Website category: jobs
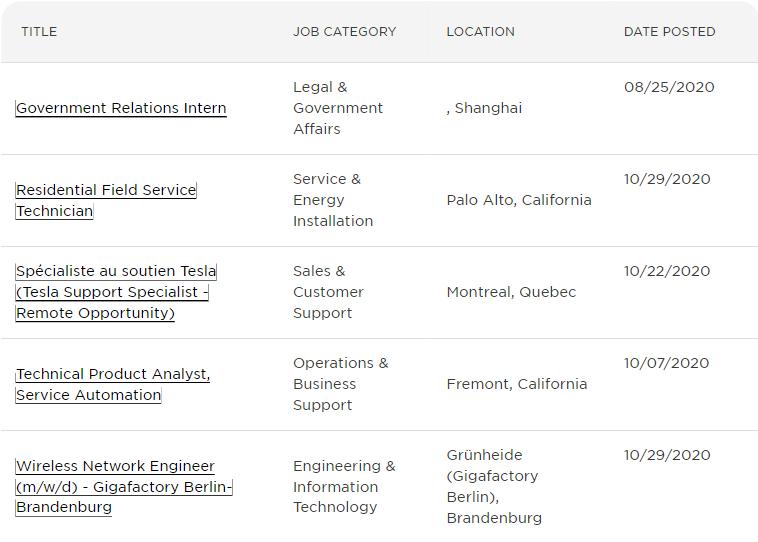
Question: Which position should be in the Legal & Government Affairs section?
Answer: Government Relations Intern

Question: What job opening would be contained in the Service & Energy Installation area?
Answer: Residential Field Service Technician

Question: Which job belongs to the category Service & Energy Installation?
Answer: Residential Field Service Technician

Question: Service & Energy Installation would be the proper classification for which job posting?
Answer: Residential Field Service Technician

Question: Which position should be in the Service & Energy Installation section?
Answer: Residential Field Service Technician

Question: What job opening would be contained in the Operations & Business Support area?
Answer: Technical Product Analyst, Service Automation

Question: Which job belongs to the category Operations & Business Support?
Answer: Technical Product Analyst, Service Automation

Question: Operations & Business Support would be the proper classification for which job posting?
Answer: Technical Product Analyst, Service Automation

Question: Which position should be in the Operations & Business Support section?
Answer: Technical Product Analyst, Service Automation

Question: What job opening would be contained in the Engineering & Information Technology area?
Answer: Wireless Network Engineer (m/w/d) - Gigafactory Berlin-Brandenburg

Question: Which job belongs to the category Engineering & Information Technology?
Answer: Wireless Network Engineer (m/w/d) - Gigafactory Berlin-Brandenburg

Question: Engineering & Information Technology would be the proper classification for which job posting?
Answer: Wireless Network Engineer (m/w/d) - Gigafactory Berlin-Brandenburg

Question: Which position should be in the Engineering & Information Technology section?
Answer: Wireless Network Engineer (m/w/d) - Gigafactory Berlin-Brandenburg

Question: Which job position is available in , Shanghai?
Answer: Government Relations Intern

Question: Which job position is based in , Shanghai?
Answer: Government Relations Intern

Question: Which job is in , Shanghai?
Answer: Government Relations Intern

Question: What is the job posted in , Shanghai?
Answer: Government Relations Intern

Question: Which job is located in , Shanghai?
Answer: Government Relations Intern

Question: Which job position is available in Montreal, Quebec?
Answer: Spcialiste au soutien Tesla (Tesla Support Specialist - Remote Opportunity)

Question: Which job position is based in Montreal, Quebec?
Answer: Spcialiste au soutien Tesla (Tesla Support Specialist - Remote Opportunity)

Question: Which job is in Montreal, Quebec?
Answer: Spcialiste au soutien Tesla (Tesla Support Specialist - Remote Opportunity)

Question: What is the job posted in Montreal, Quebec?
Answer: Spcialiste au soutien Tesla (Tesla Support Specialist - Remote Opportunity)

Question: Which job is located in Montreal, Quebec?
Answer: Spcialiste au soutien Tesla (Tesla Support Specialist - Remote Opportunity)

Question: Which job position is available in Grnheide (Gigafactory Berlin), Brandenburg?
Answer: Wireless Network Engineer (m/w/d) - Gigafactory Berlin-Brandenburg

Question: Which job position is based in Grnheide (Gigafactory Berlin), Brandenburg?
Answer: Wireless Network Engineer (m/w/d) - Gigafactory Berlin-Brandenburg

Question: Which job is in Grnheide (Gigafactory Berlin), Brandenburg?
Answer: Wireless Network Engineer (m/w/d) - Gigafactory Berlin-Brandenburg

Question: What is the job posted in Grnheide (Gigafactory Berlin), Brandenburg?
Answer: Wireless Network Engineer (m/w/d) - Gigafactory Berlin-Brandenburg

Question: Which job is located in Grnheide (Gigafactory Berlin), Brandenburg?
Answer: Wireless Network Engineer (m/w/d) - Gigafactory Berlin-Brandenburg

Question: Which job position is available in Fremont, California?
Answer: Technical Product Analyst, Service Automation

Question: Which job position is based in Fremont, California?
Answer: Technical Product Analyst, Service Automation

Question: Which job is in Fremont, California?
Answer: Technical Product Analyst, Service Automation

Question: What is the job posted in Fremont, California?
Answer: Technical Product Analyst, Service Automation

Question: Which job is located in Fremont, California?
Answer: Technical Product Analyst, Service Automation

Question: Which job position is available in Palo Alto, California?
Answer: Residential Field Service Technician

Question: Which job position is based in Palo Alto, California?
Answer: Residential Field Service Technician

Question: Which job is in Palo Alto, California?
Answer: Residential Field Service Technician

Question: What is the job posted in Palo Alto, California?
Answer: Residential Field Service Technician

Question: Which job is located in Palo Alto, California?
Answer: Residential Field Service Technician